二年级 · 度量几何学
一看, 填一填。
$ \qquad $厘米。
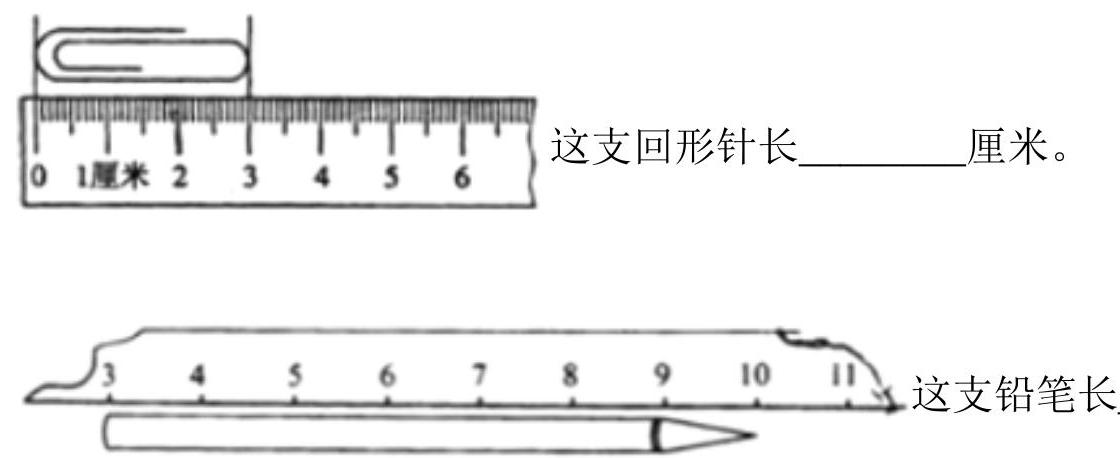
答案: 3 ; 7$